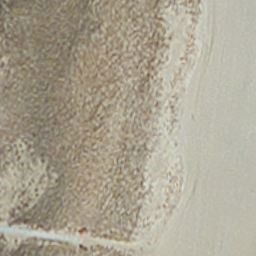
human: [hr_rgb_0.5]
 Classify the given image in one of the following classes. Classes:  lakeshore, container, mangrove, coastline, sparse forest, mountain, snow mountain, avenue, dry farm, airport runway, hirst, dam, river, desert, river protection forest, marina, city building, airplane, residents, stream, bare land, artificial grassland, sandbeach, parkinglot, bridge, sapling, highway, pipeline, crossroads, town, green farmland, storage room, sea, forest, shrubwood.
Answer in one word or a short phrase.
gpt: sandbeach